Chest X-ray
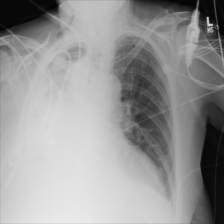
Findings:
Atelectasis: negative
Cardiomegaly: negative
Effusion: negative
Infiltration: negative
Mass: negative
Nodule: negative
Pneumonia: negative
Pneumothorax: negative
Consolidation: negative
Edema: negative
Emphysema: positive
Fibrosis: negative
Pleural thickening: negative
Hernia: negative